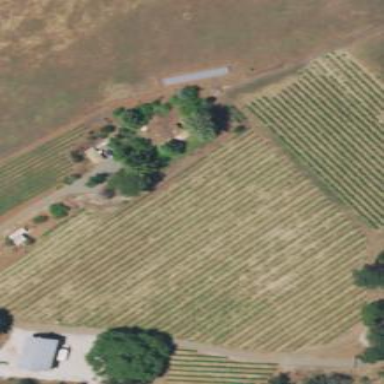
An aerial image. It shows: Vineyard with wine grapes as the crop.